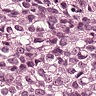
Metastatic tissue present: yes